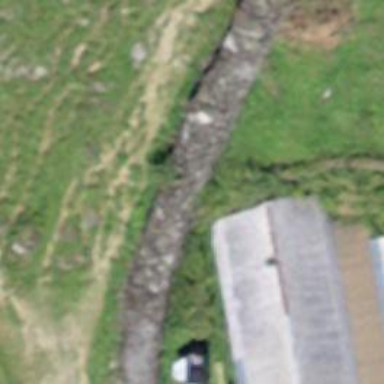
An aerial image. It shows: Wall is shown in the image.